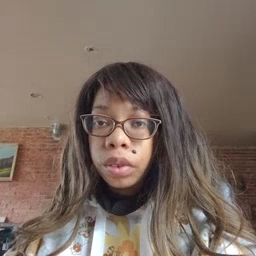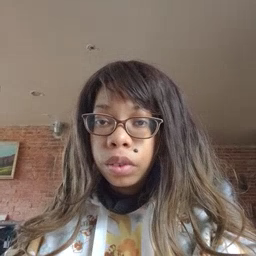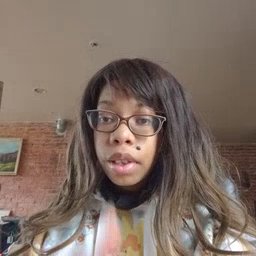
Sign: yourself